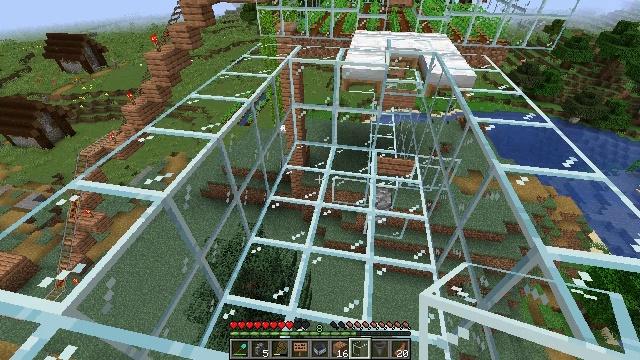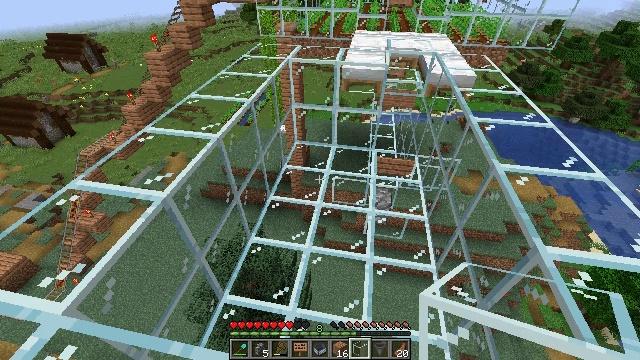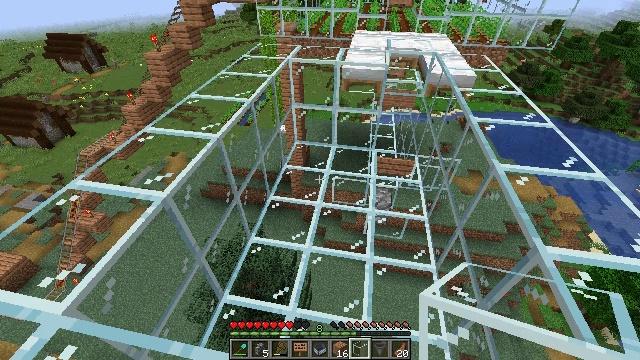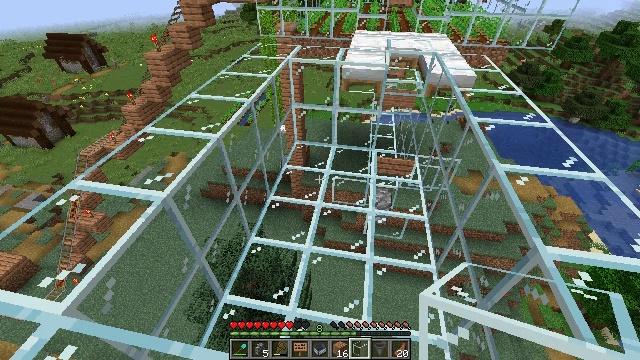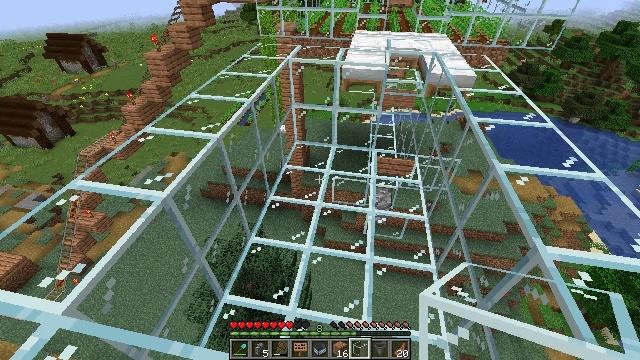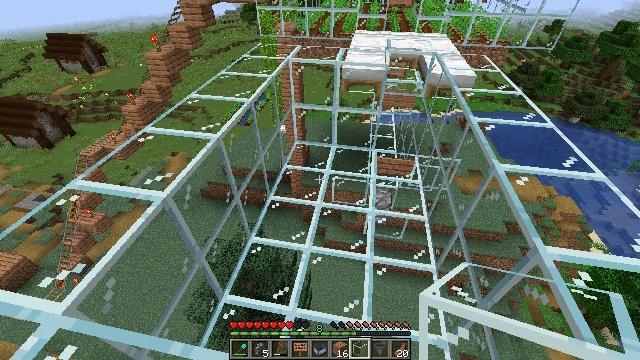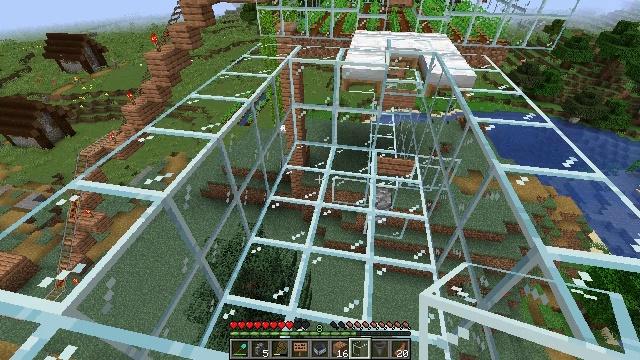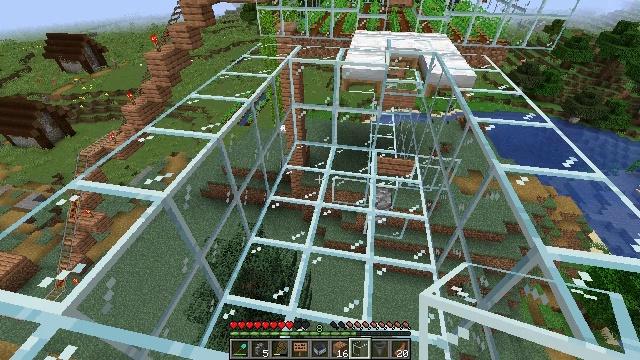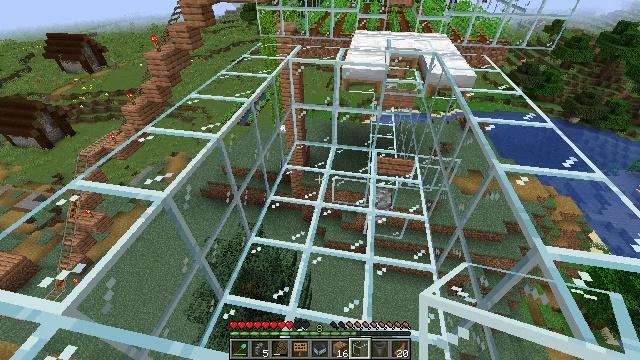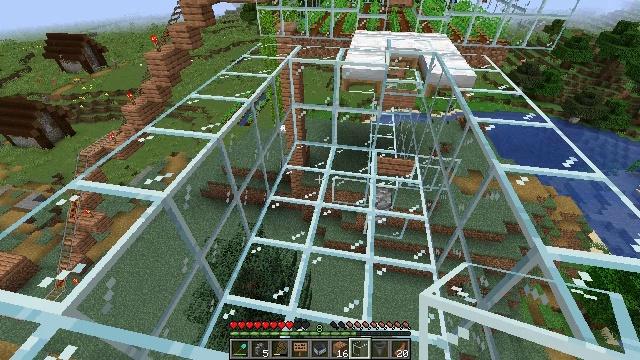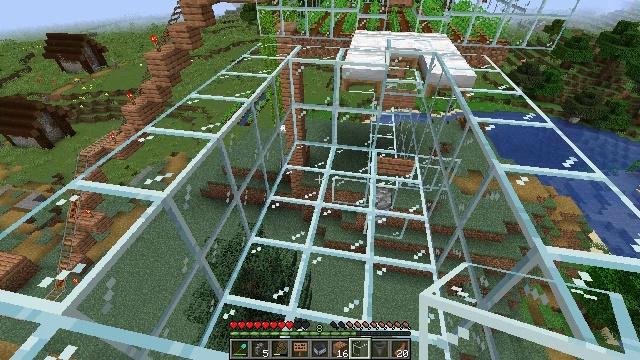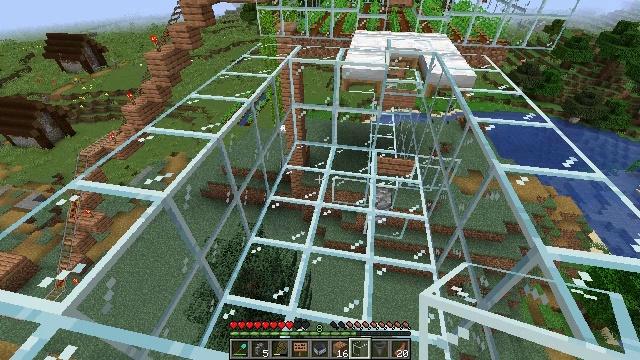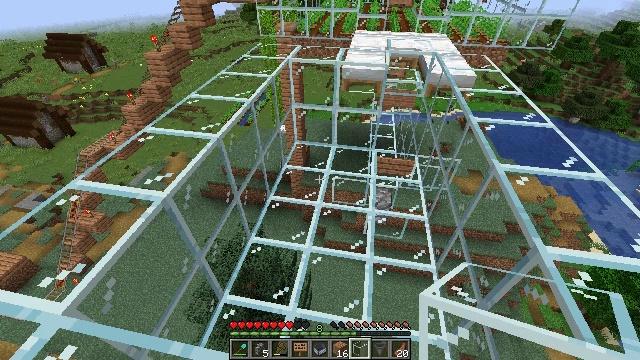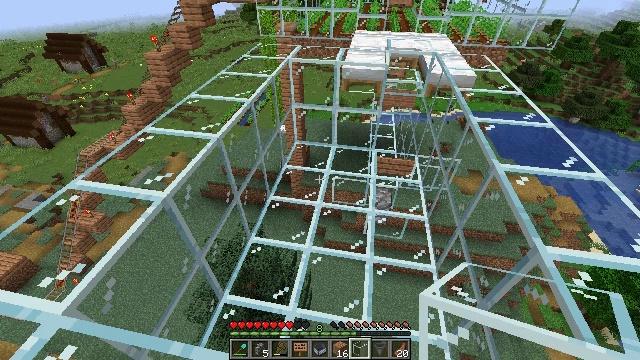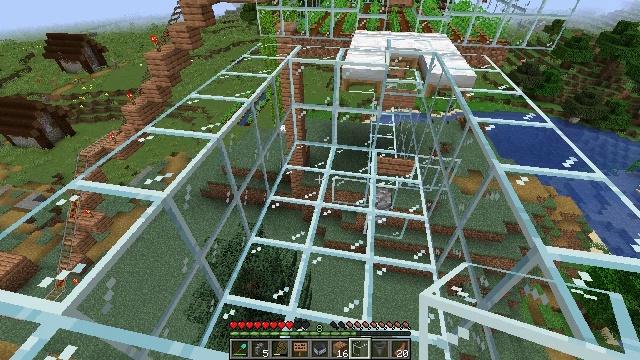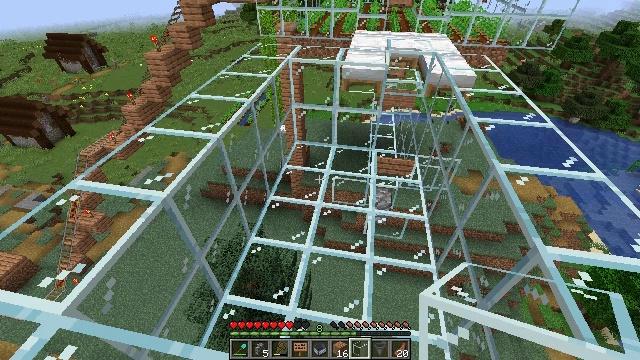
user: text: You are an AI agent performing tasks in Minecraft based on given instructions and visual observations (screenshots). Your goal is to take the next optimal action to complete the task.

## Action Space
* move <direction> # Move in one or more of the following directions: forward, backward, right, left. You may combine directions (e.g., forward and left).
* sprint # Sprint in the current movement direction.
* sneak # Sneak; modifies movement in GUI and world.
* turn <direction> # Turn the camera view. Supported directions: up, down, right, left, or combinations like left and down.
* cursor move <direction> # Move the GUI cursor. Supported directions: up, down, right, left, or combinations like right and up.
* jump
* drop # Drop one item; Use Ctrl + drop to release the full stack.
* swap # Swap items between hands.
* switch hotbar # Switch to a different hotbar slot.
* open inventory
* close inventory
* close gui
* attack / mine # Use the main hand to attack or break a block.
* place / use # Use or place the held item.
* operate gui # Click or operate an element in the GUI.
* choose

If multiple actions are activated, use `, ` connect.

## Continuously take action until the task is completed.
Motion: motion action
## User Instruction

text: Break the jungle planks to recycle them.
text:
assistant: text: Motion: no_op
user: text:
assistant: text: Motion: no_op
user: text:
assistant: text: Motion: no_op
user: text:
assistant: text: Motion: no_op
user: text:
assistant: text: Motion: no_op
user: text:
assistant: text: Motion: no_op
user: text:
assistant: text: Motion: no_op
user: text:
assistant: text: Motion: no_op
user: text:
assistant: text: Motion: no_op
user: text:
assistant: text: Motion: no_op
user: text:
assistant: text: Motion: no_op
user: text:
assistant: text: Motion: no_op
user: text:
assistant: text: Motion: no_op
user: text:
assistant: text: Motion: no_op
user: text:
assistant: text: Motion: no_op
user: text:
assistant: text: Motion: no_op
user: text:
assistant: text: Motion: no_op
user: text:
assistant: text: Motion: no_op
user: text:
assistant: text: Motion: no_op
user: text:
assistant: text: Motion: no_op
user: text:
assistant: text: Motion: no_op
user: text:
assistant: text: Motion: no_op
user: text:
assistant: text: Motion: no_op
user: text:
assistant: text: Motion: no_op
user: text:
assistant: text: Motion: no_op
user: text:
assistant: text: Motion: no_op
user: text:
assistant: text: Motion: no_op
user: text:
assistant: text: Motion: no_op
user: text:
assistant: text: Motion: no_op
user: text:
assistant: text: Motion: no_op